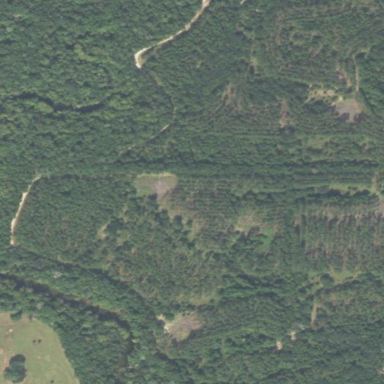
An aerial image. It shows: Forest area dominated by needle-leaved trees.